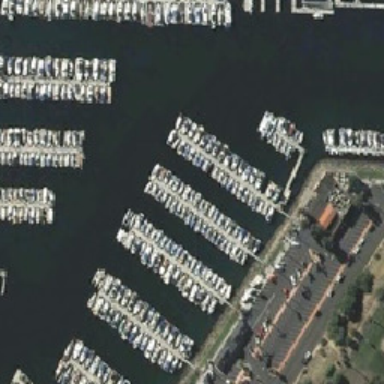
It is a dark blue sea white ships green trees and gray road .